Question: below is example:
'''
from sys import getrefcount
getrefcount(1) #1
getrefcount(2) #2
getrefcount('a') #3
a='a'
getrefcount(a) #4
getrefcount("aaaaaaaa") #5
a='aaaaaaaa'
getrefcount(a) #6
'''
And the outcoming is:

I konw it is because the python stores some small object for reuse.But,I want to know how to explain the #4~#6 numbers?why is 2 and 3? Which variable reference it?
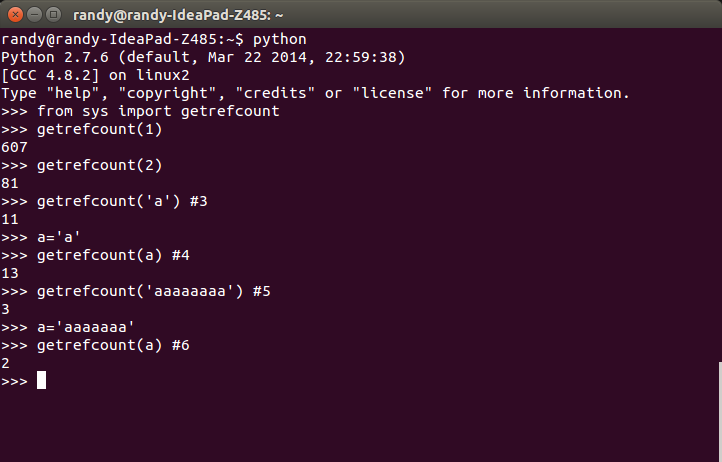
Answer: Regarding number 5 and 6 (return 3 and 2)
According to the <URL>:
> The count returned is generally one higher than you might expect, because it includes the (temporary) reference as an argument to getrefcount().
When passing a value ('aaaaaaaa') python creates another temporary variable so it's equal to
'''
_temp = 'aaaaaaaa'
getrefcount(_temp)
'''
Which are 2 references + the temp one used by getrefcount